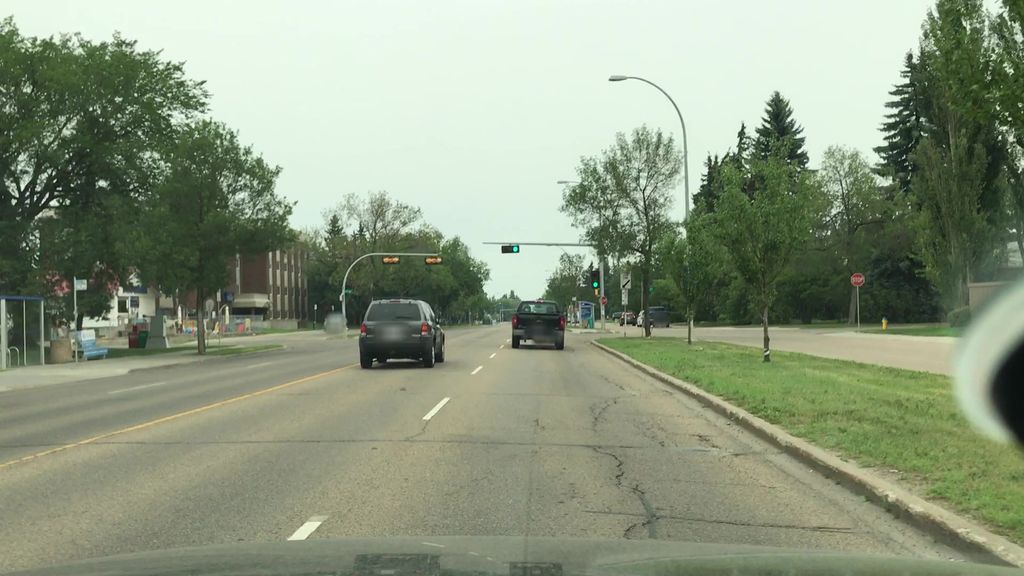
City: edmonton